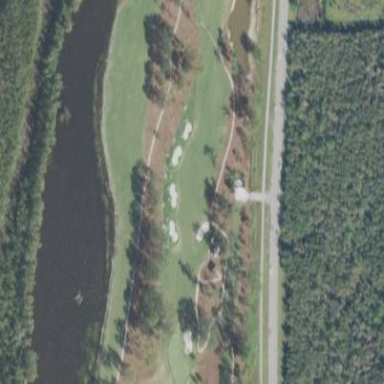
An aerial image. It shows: Sandy area is golf bunker.